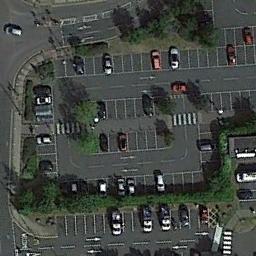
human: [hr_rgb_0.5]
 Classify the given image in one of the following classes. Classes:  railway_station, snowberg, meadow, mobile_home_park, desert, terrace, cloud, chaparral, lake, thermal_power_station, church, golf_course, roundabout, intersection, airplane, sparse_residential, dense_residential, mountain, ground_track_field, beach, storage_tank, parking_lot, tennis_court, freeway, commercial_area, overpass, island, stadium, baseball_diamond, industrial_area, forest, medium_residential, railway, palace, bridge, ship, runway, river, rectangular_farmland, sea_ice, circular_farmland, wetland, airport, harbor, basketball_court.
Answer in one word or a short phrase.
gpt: parking_lot